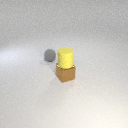
small brown metal cube in front of small gray rubber sphere